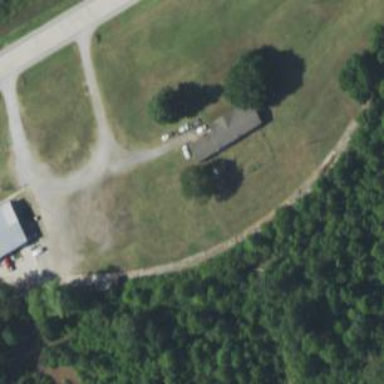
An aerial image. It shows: Driveway.